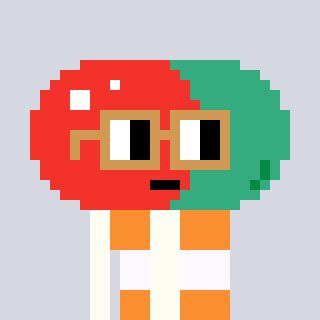
a pixel art character with square brown glasses, a pill-shaped head and a grayscale-colored body on a cool background